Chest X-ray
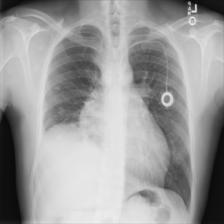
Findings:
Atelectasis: negative
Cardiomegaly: negative
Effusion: negative
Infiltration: negative
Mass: negative
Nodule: negative
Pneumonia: negative
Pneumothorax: negative
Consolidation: negative
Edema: negative
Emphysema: negative
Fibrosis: negative
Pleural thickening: negative
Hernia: negative